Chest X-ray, PA view. Patient: 63 years old, sex M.
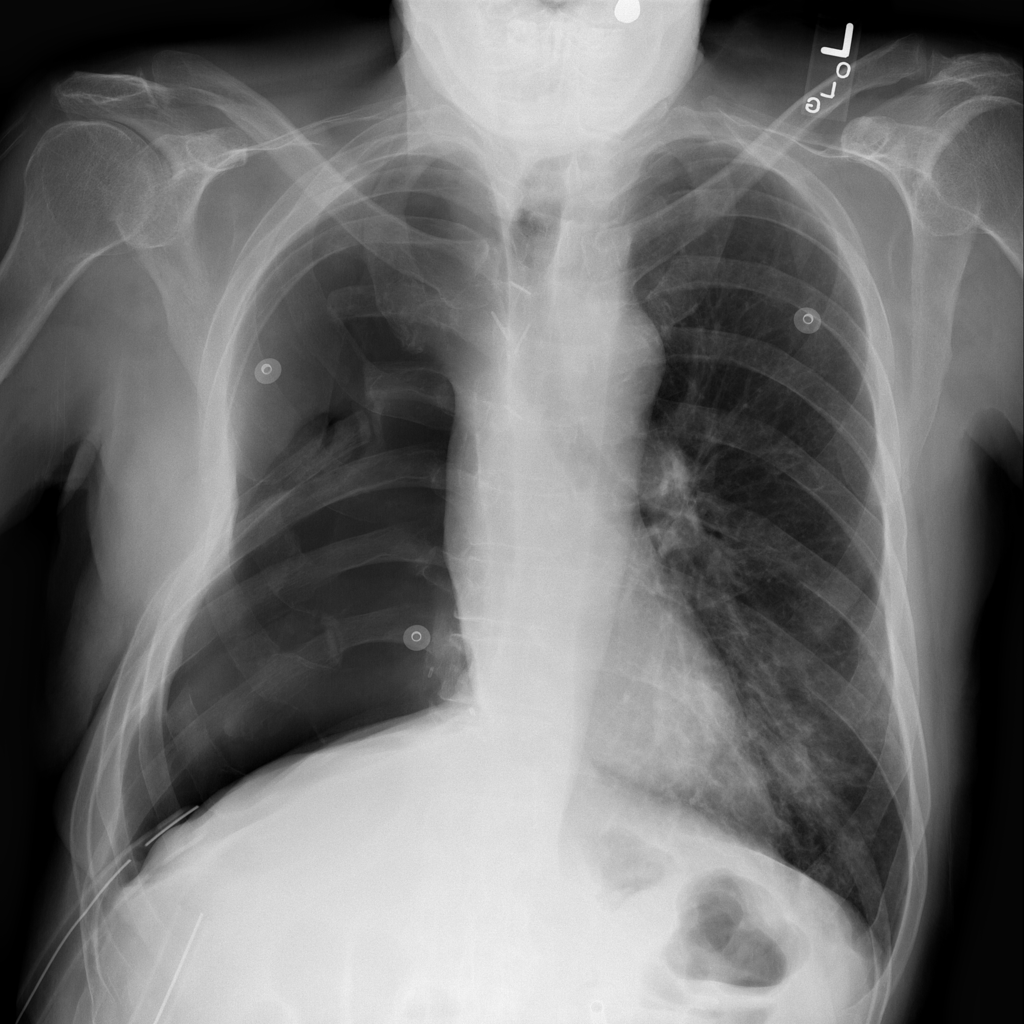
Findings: Infiltration